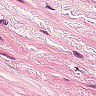
Metastatic tissue present: no